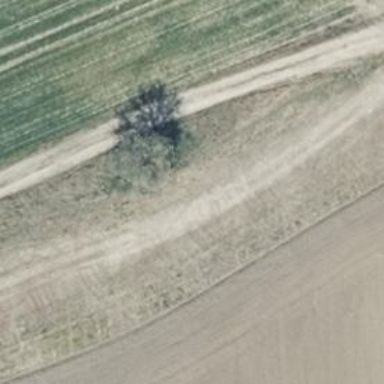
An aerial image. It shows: Evergreen broadleaved tree.